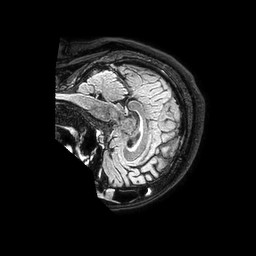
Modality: FLAIR
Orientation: sagittal
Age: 38
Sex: female
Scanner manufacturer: philips
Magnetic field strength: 3 T
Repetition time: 4.8 s
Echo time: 0.34 s